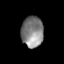
Tissue: prostate
Cell type: Epithelial cells
Senescence score: 0.3157
Nuclear area (px): 664
Mean DAPI intensity: 131.687